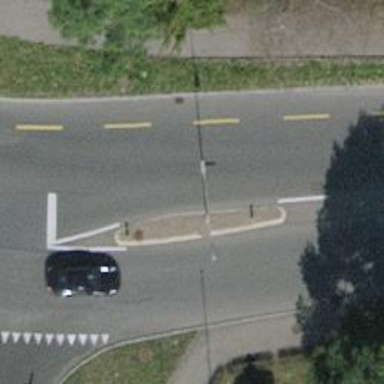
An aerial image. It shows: Secondary road with asphalt surface. There are separate sidewalks and lanes for cyclists on both sides of the road.